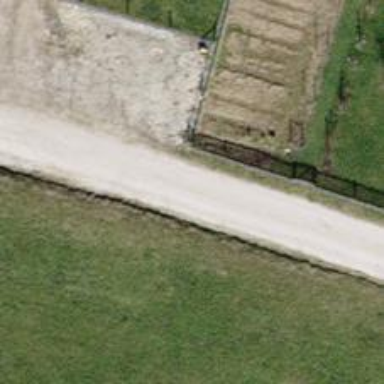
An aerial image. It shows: Paved track for agricultural vehicles.